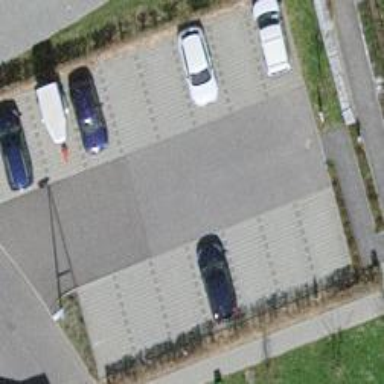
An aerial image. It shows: Parking area.